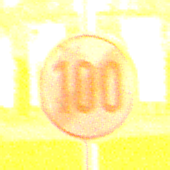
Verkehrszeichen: EndeGeschwindigkeit100
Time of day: Night
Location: Outdoor (Suburban)
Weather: PartlyCloudy
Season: NotSpecified
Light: Artificial